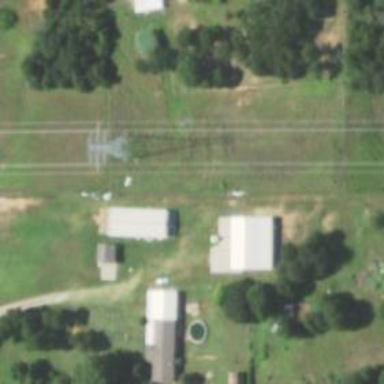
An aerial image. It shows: Power tower.